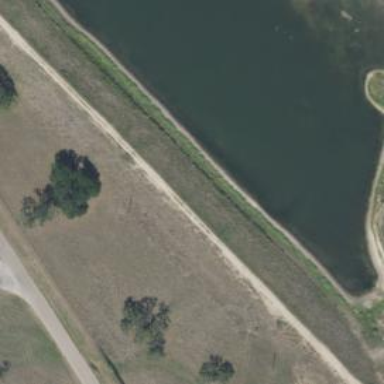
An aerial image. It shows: Dam across waterway.